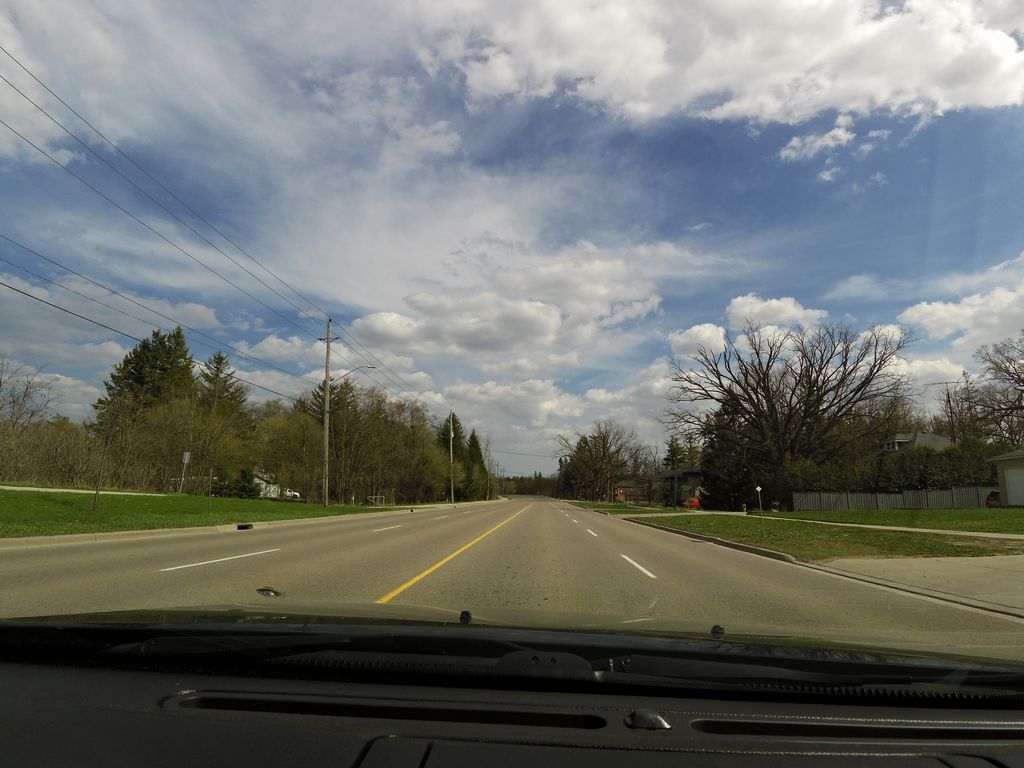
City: kitchener-waterloo